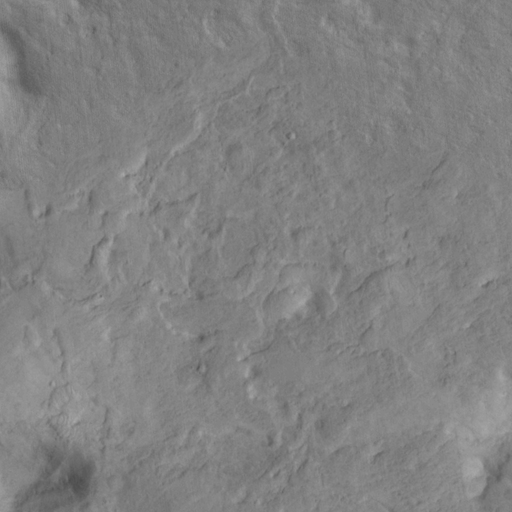
Classes present: Background, Cone